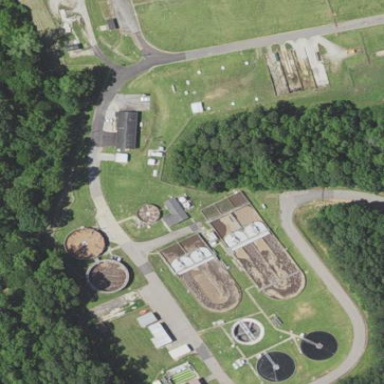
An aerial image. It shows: View of wastewater plant.